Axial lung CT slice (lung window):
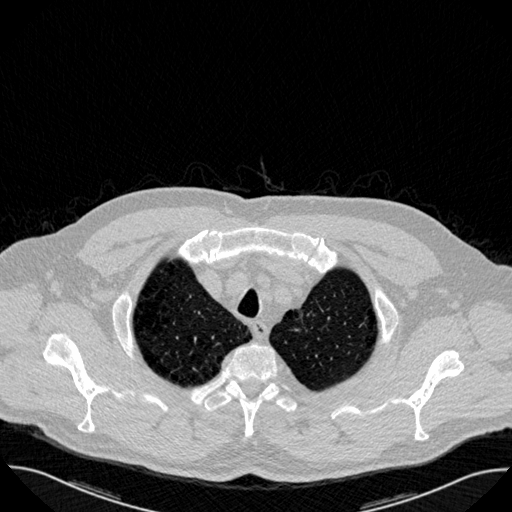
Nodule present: no